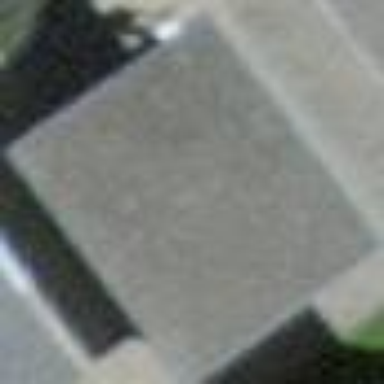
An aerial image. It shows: View of roof of building.